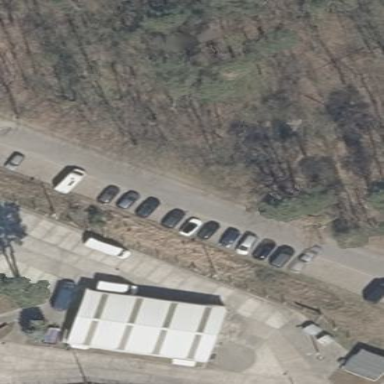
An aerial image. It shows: Street side parking area.